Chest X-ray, AP view. Patient: 60 years old, sex M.
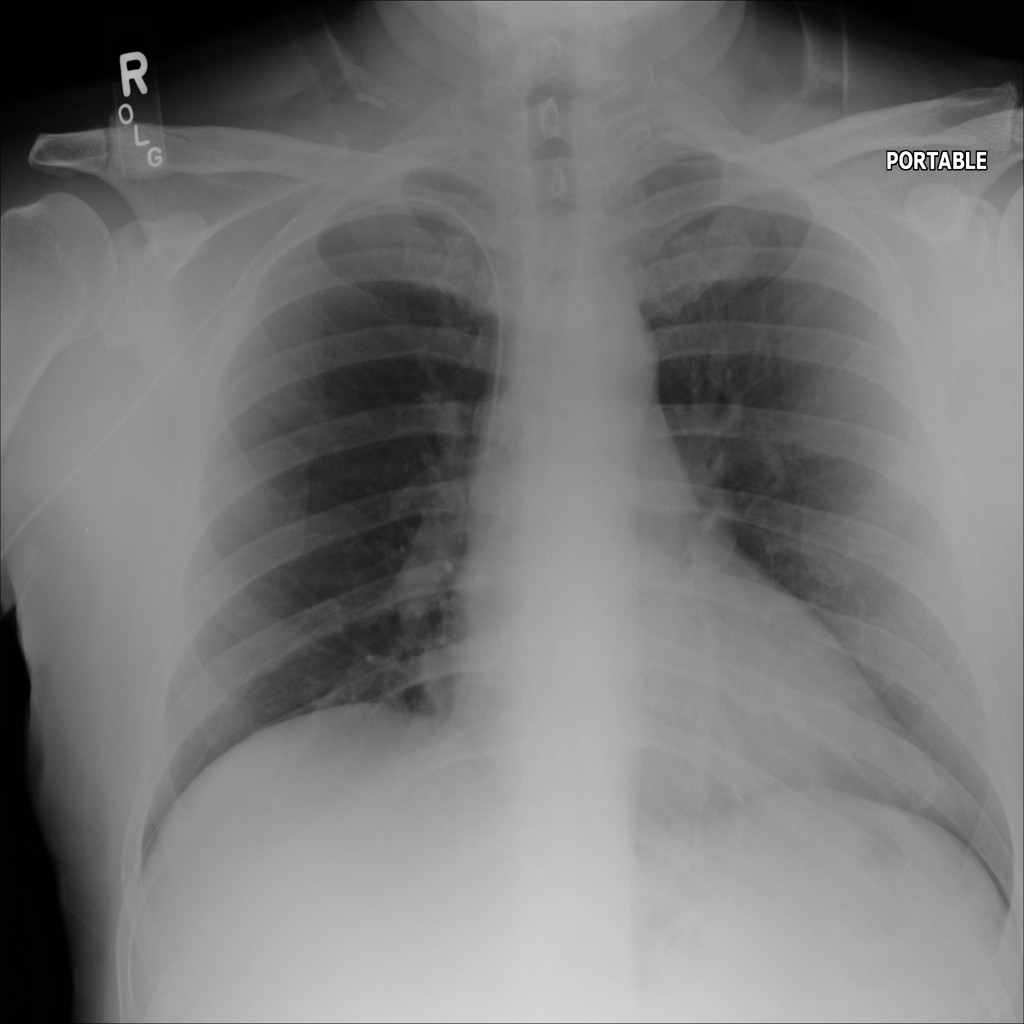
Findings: No Finding